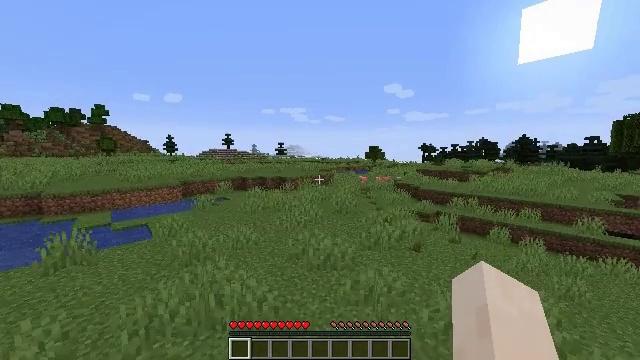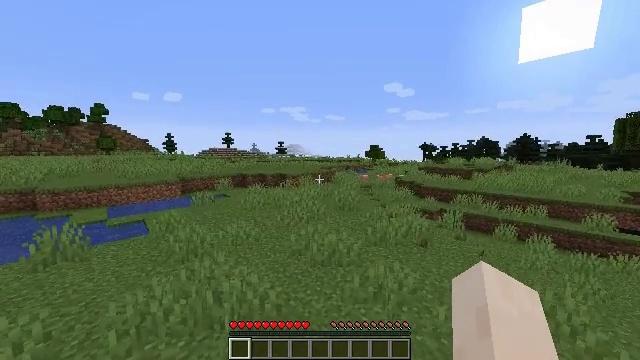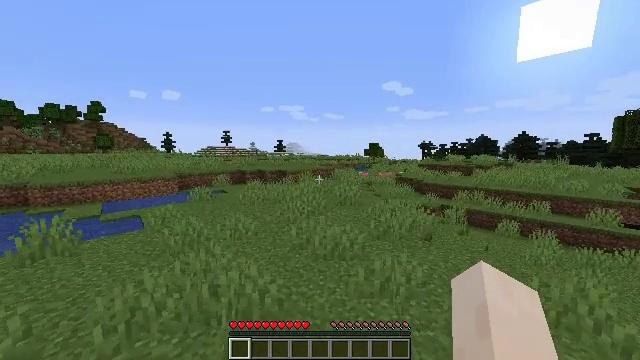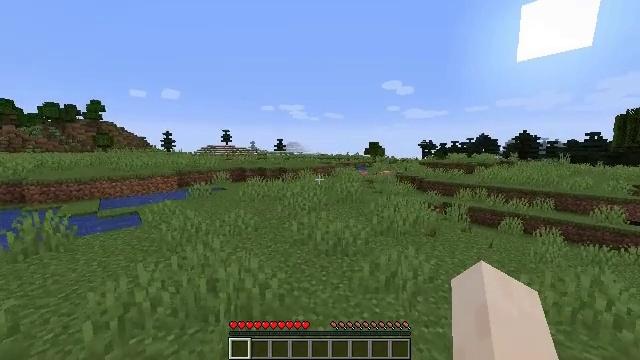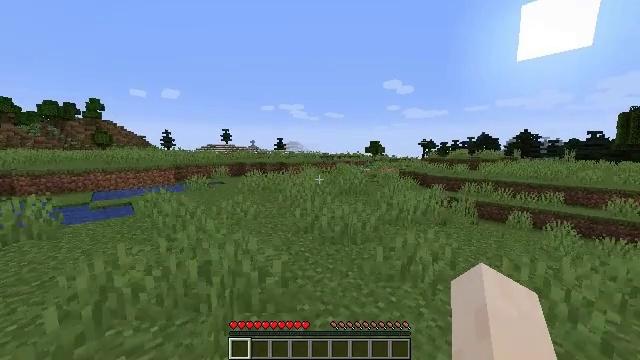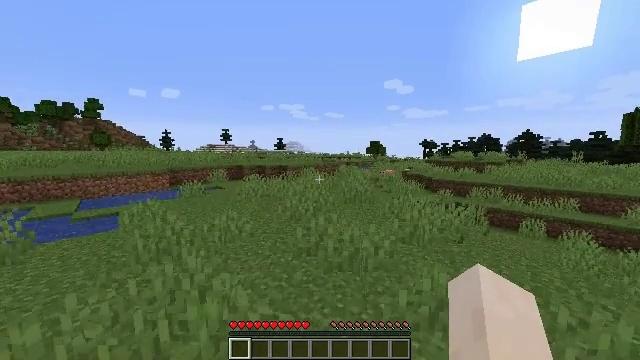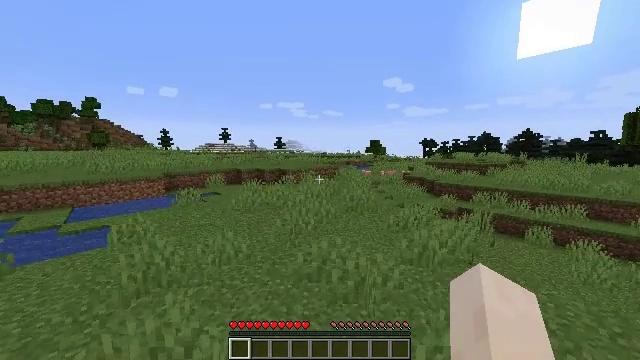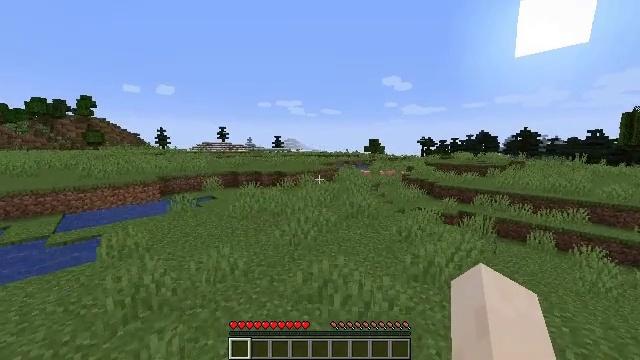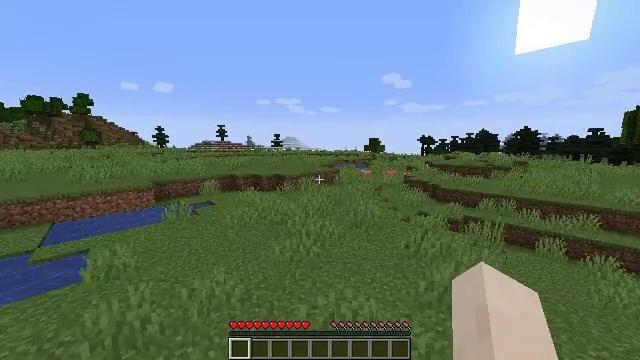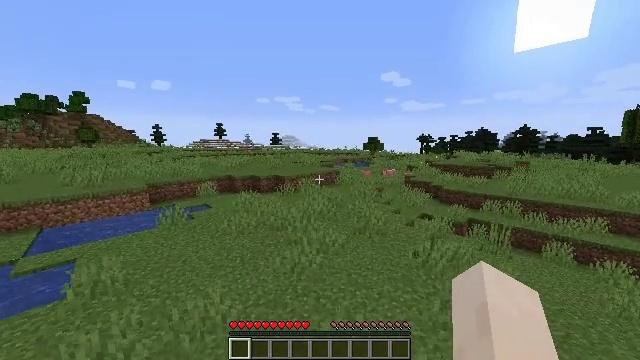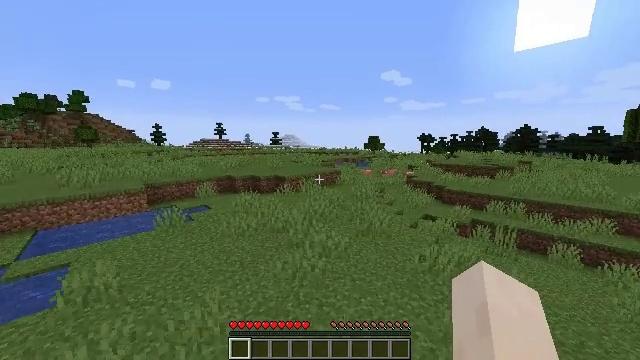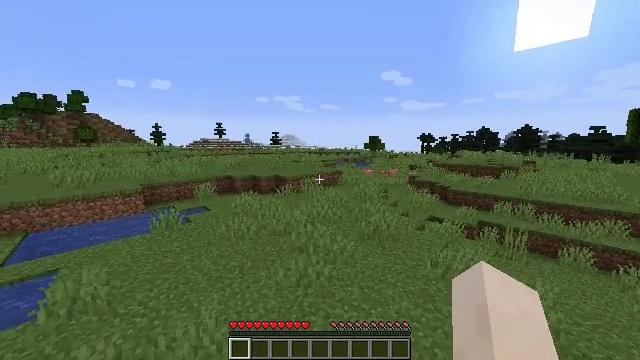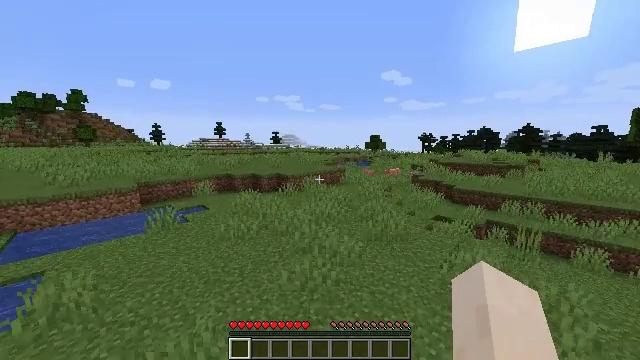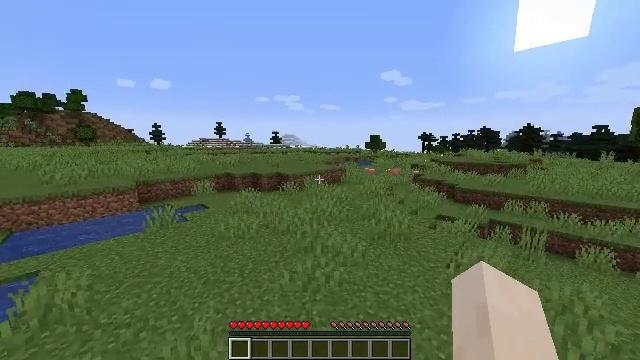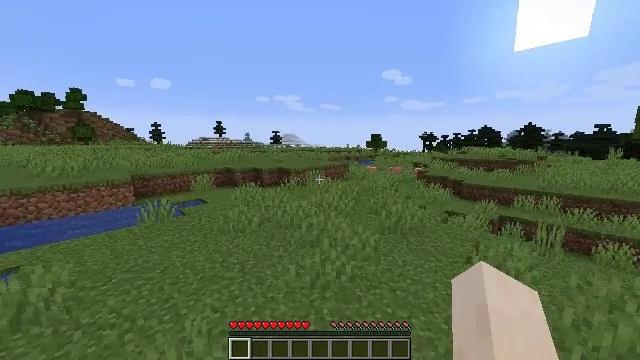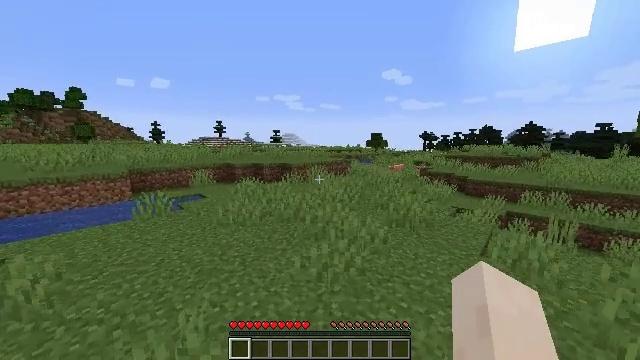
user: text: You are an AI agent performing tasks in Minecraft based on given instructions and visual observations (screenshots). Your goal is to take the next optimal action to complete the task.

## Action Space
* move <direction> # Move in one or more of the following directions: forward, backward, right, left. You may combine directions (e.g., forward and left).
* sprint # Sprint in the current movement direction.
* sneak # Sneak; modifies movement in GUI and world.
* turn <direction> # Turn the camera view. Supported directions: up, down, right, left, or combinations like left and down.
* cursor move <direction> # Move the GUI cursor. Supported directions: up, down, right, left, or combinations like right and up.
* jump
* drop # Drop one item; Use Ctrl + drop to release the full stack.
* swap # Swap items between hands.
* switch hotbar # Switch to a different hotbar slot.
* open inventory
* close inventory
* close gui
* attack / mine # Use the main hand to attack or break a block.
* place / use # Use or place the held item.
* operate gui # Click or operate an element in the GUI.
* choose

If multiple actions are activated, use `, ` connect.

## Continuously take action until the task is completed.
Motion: motion action
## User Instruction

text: Collect lilac by left-clicking.
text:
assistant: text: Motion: move forward, sprint, attack / mine, jump
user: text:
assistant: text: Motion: move forward, sprint, attack / mine, jump
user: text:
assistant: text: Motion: move forward, sprint, attack / mine, jump
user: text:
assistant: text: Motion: move forward, sprint, attack / mine, jump
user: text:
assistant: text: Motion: move forward, sprint, attack / mine, jump
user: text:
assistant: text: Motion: move forward, sprint, attack / mine, jump
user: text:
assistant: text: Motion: move forward and move left, sprint, attack / mine, jump
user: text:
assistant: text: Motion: move forward and move left, sprint, attack / mine, jump
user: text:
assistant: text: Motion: move forward and move left, sprint, attack / mine, jump
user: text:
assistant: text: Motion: move forward and move left, sprint, attack / mine, jump
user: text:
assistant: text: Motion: move forward and move left, sprint, attack / mine, jump
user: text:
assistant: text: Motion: move forward and move left, sprint, attack / mine, jump
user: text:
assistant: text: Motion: move forward and move left, sprint, attack / mine, jump
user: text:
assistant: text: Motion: move forward and move left, sprint, attack / mine, jump
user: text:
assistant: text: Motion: move forward and move left, sprint, attack / mine, jump
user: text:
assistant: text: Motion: move forward and move left, sprint, attack / mine, jump
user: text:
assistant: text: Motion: move forward and move left, sprint, attack / mine, jump
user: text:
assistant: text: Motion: move forward and move left, sprint, attack / mine, jump
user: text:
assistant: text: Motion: move forward and move left, sprint, attack / mine, jump
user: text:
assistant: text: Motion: move forward and move left, sprint, attack / mine, jump
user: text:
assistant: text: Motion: move forward and move left, sprint, attack / mine, jump
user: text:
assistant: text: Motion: move forward, sprint, attack / mine
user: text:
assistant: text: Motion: move forward, sprint, attack / mine
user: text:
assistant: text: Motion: move forward, sprint, attack / mine
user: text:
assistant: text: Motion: move forward, sprint, attack / mine
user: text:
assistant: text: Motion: move forward, sprint, attack / mine
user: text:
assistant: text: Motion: move forward, sprint, attack / mine, jump
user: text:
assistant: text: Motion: move forward, sprint, attack / mine, jump
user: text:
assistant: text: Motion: move forward and move left, sprint, attack / mine, jump
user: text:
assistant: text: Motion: move forward and move left, sprint, attack / mine, jump